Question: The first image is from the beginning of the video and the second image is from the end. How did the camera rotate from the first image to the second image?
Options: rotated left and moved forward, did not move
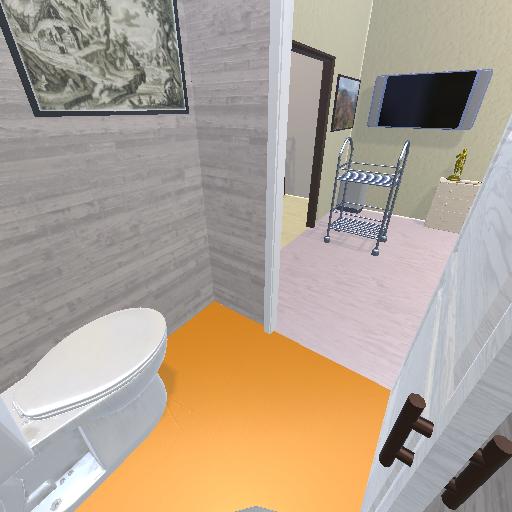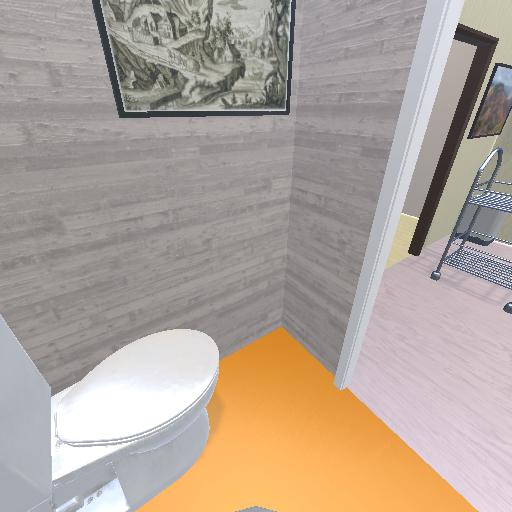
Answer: rotated left and moved forward